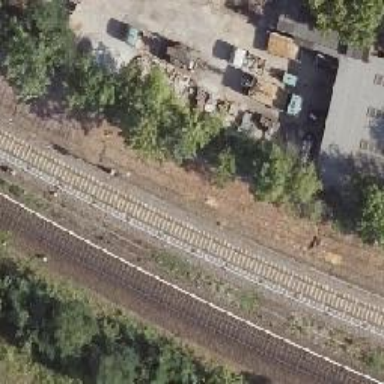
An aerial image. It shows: Railway switch.